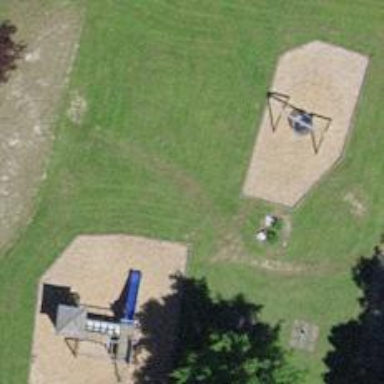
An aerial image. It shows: Playground area for leisure activities on the land.